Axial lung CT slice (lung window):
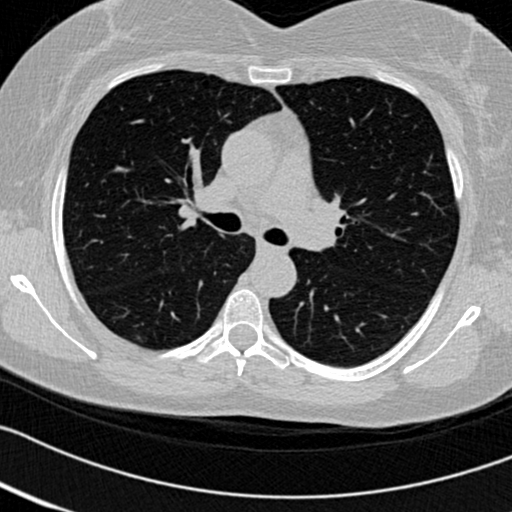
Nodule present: no